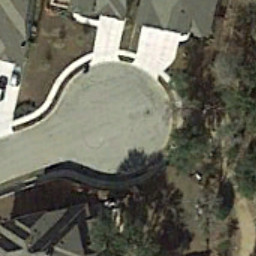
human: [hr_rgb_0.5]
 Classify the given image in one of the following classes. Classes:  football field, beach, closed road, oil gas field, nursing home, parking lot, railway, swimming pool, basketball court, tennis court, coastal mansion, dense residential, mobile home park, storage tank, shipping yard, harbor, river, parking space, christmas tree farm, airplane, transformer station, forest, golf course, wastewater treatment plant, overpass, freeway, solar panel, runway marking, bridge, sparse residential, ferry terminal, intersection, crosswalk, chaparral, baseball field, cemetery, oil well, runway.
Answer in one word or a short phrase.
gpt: closed road